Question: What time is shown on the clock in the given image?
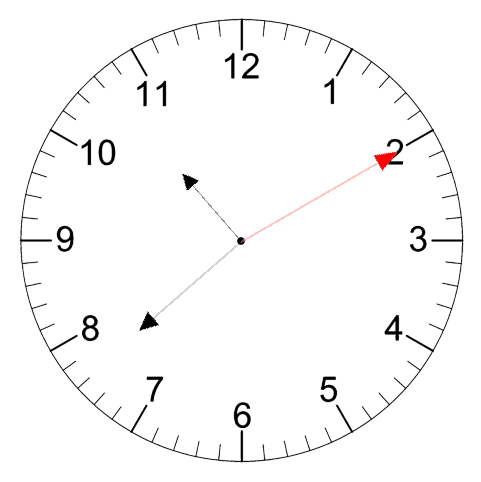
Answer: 10:38:10